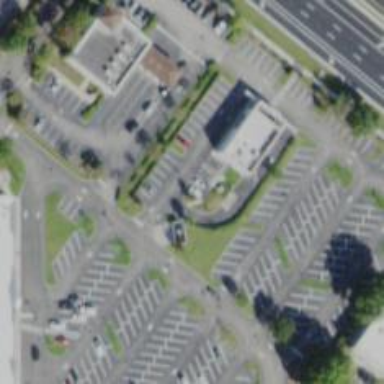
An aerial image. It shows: Parking space is available.